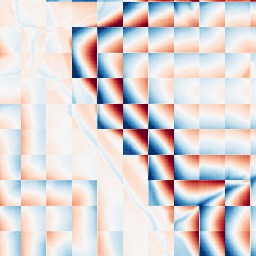
Category: wavelet
Decomposition family: wavelet_biorthogonal
Decomposition parameters: wavelet: bior1.3
level: 5
Upsampling method: sinc_blackman
Upsampling parameters: scale: 8
kernel_size: 16
Upsampling scale: 8